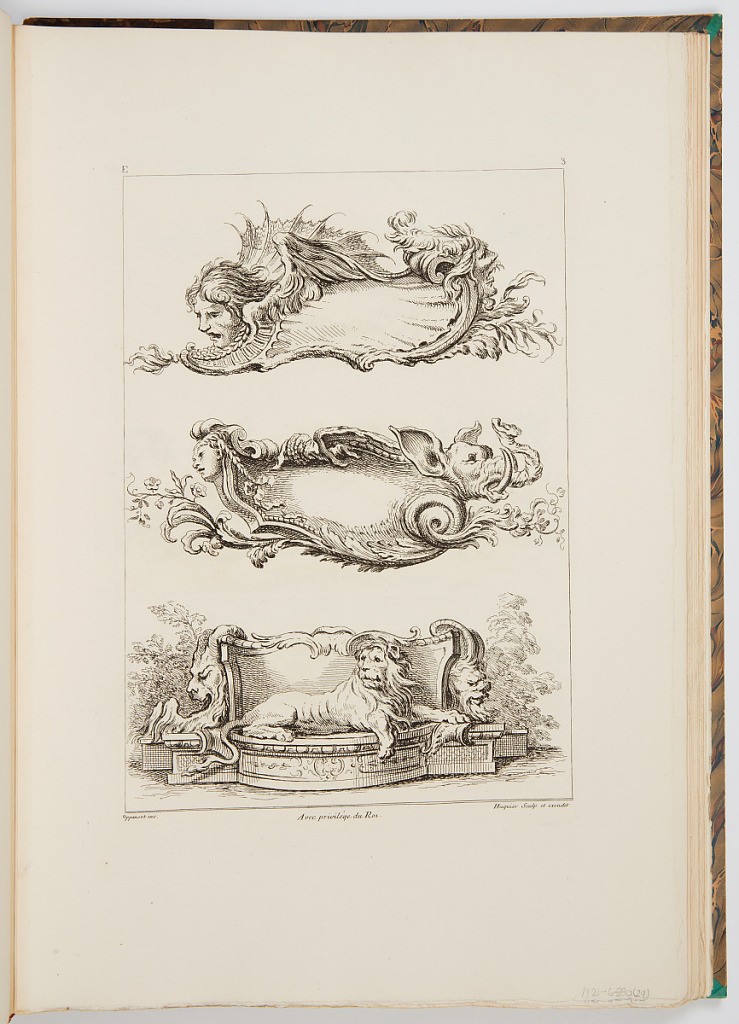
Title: Designs for Cartouches
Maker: Gilles-Marie Oppenord, French, 1672–1742
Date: ca. 1900
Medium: Photomechanical print
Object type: Bound print
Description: Three cartouches, featuring, from top to bottom: a cartouche with a dragon-winged head; a cartouche with a mascaron and an elephant head; and a cartouche in the form of a low throne, on the ground, with a lion laying on it. The plate is signed and numbered.